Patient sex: M
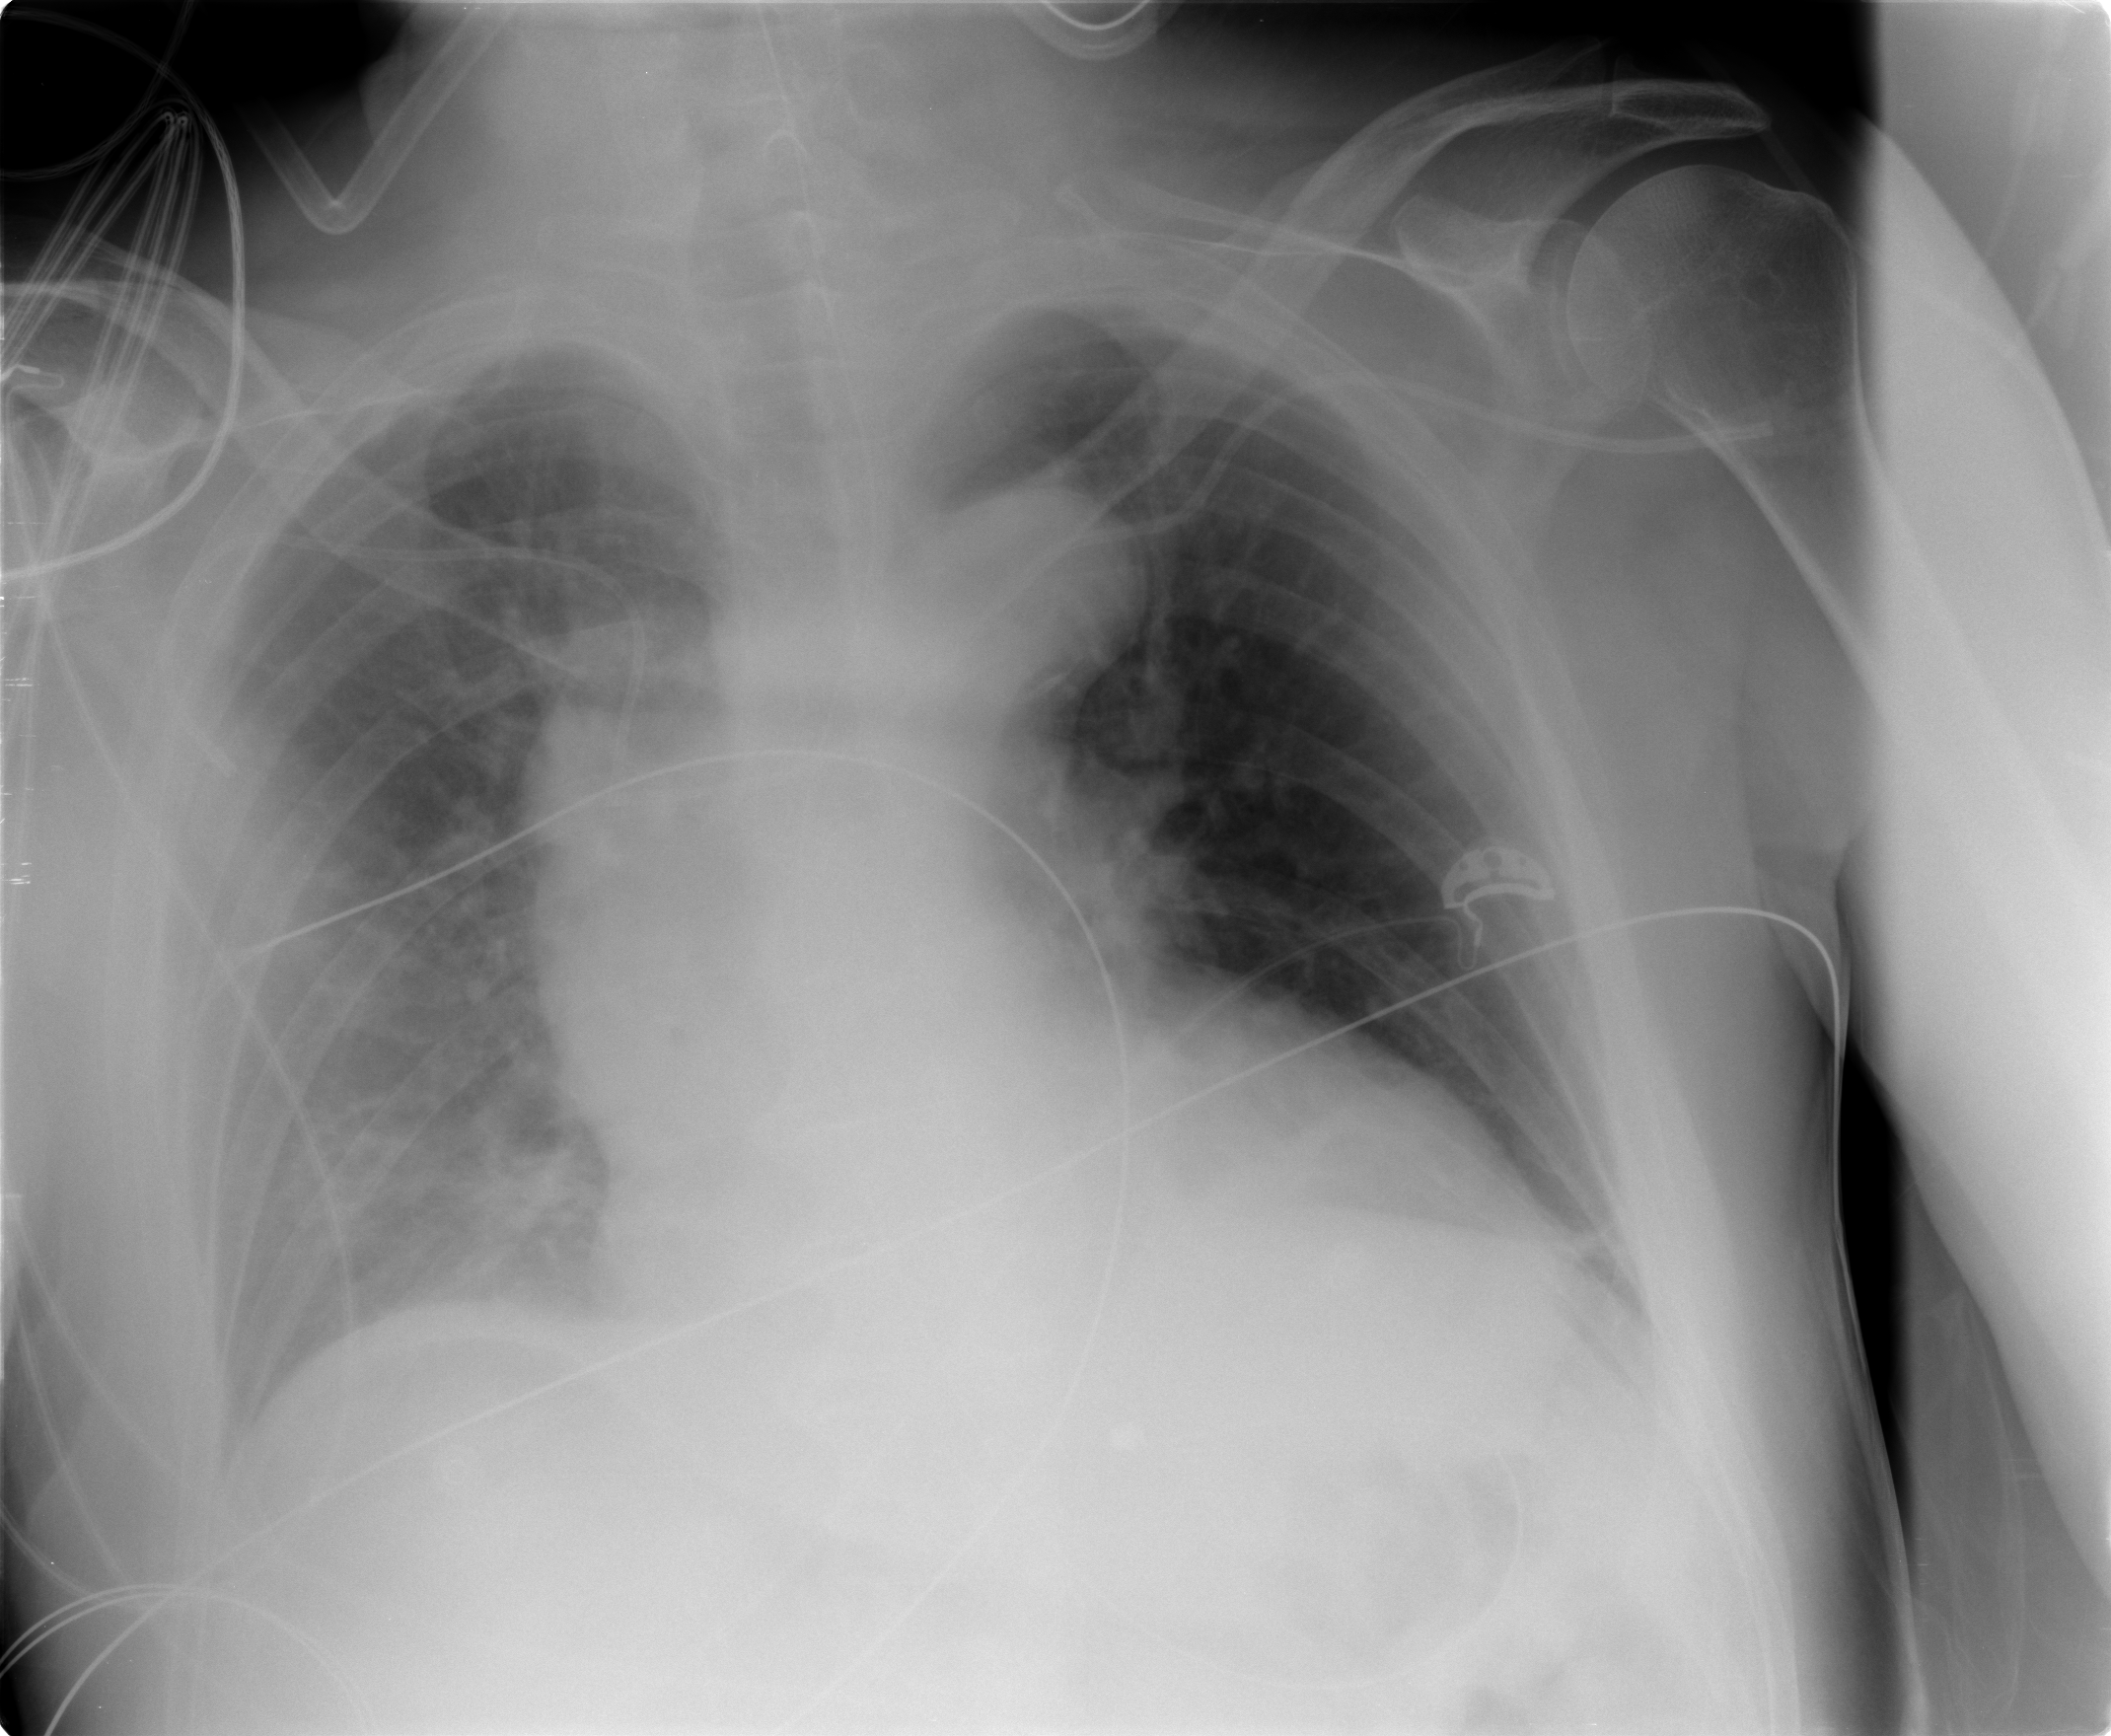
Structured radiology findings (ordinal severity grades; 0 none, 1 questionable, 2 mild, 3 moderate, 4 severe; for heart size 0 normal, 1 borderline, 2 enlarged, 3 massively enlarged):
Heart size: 2
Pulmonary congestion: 2
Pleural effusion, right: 1
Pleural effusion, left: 0
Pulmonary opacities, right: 2
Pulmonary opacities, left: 0
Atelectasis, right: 2
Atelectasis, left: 2